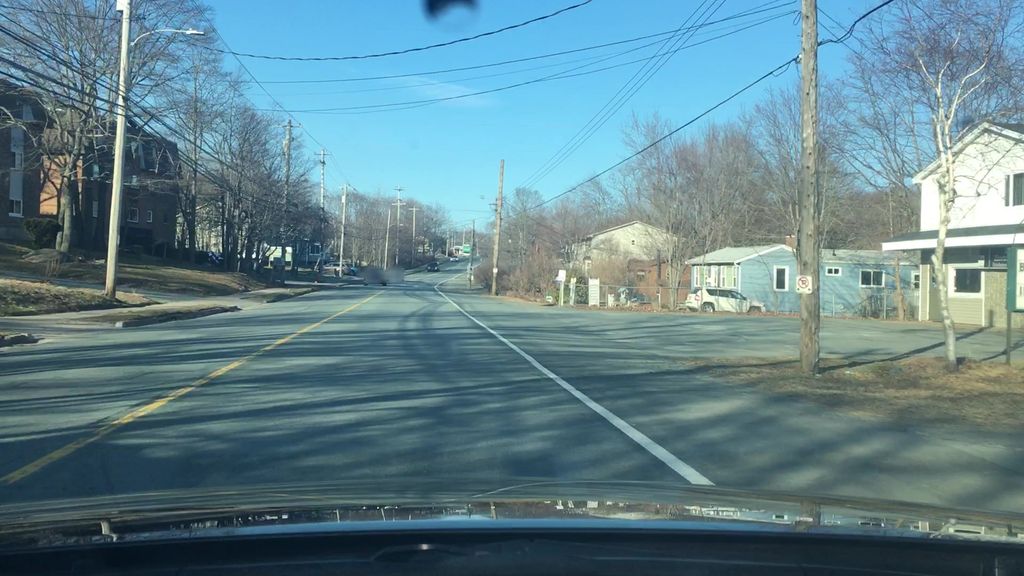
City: halifax